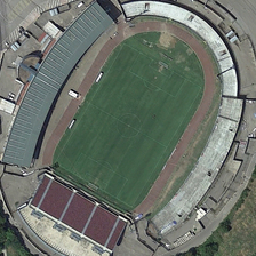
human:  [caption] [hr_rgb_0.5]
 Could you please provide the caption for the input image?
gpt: The football field is in the middle of the stadium.

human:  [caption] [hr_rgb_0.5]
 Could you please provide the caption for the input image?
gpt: The football field is in the middle of the stadium.

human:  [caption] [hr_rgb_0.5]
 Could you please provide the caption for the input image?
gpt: The football field is in the middle of the stadium.

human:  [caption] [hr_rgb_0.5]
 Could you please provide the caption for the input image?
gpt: The football field is in the center of the stadium.

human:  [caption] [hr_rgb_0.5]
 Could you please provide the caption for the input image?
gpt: The football field is in the middle of the stadium.